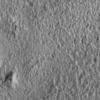
Label: not_dusty